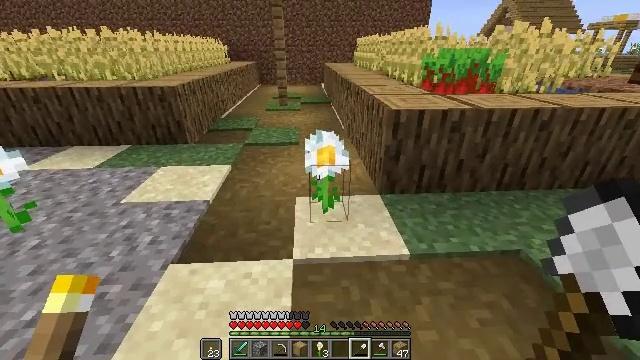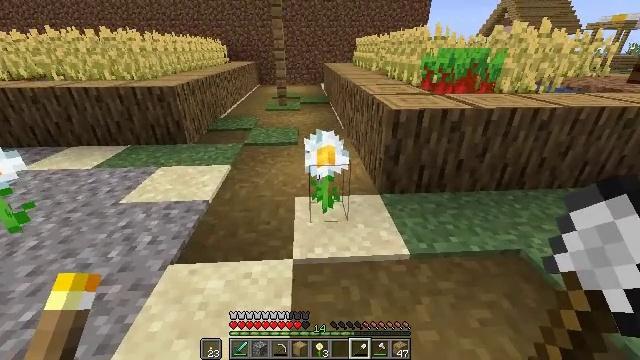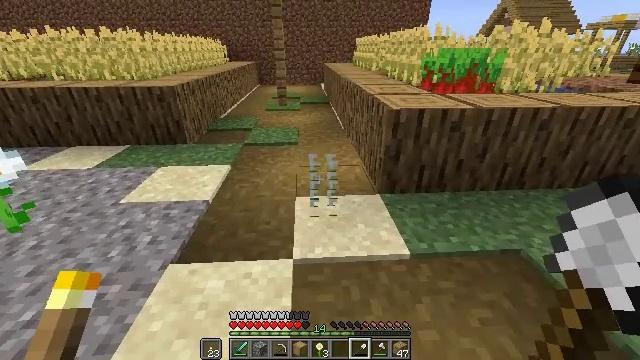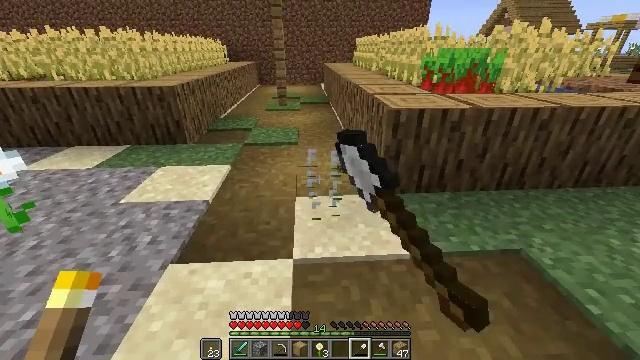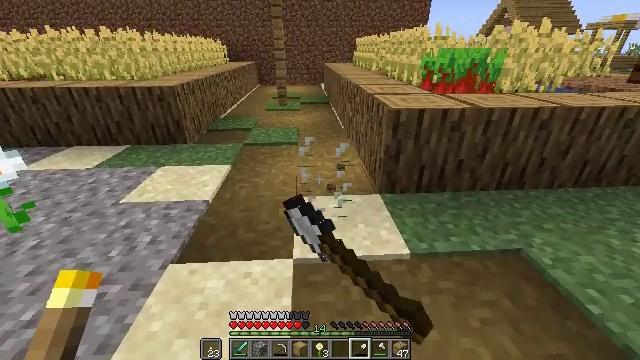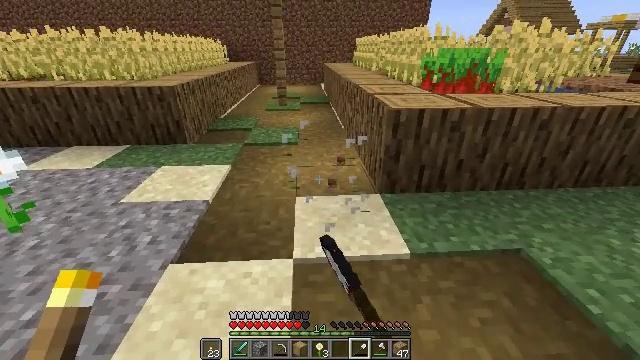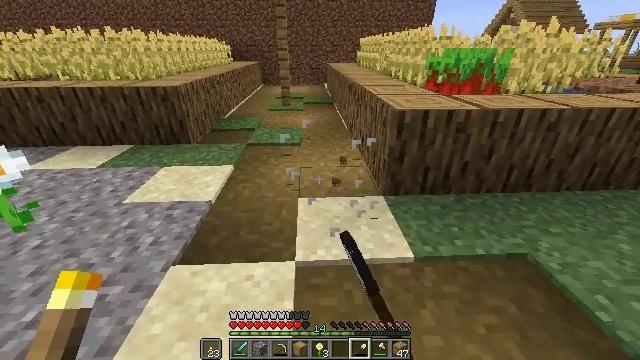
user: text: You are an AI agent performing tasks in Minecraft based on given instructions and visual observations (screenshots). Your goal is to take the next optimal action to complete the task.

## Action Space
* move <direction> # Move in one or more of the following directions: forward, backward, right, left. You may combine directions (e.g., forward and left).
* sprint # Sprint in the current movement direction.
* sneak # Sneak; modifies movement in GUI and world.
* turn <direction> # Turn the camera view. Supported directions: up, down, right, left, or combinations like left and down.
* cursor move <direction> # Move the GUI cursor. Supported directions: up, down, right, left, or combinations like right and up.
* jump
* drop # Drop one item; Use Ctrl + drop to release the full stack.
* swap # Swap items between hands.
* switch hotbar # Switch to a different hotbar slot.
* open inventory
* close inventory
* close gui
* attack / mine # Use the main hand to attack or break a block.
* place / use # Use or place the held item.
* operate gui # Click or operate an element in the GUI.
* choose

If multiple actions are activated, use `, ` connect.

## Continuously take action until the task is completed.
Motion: motion action
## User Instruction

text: Gather the oxeye daisy for crafting.
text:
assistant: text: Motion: no_op
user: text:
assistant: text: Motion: attack / mine
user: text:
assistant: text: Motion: attack / mine
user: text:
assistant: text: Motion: attack / mine
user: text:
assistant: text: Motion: no_op
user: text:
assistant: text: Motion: move forward
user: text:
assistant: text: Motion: no_op